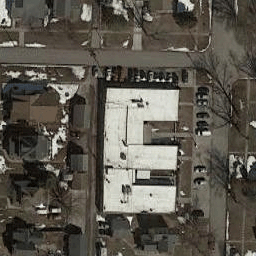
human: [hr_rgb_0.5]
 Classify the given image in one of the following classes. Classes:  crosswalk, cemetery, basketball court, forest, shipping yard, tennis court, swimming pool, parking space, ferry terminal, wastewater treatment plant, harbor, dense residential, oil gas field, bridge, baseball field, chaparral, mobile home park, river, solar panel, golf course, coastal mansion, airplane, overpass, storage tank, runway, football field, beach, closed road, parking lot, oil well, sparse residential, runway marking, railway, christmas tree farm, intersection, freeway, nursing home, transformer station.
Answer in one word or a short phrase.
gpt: nursing home